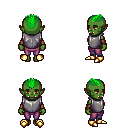
a pixel art fantasy rpg character, female body template, orc, green skin, steel chest armor, magenta pants, green short mohawk hairstyle, leather bracers, gold boots, four views (front, back, left, right), 2x2 character sprite sheet, small pixel art, hard edges, no anti-aliasing